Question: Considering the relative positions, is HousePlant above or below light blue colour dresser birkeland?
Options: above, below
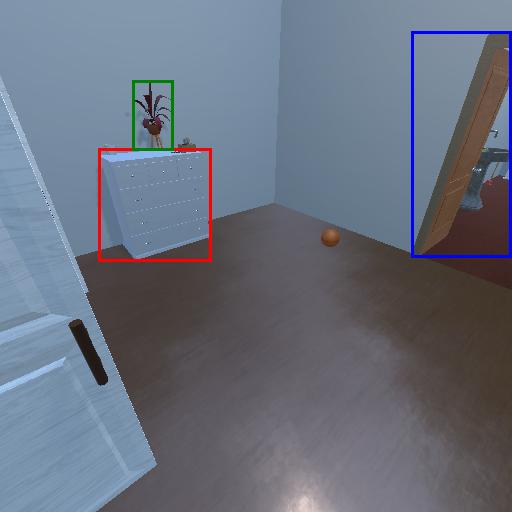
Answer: above